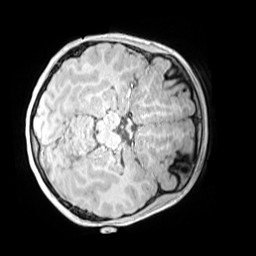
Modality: MP2RAGE
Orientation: axial
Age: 9
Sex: female
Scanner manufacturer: siemens
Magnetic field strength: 3 T
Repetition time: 4 s
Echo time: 0.00303 s